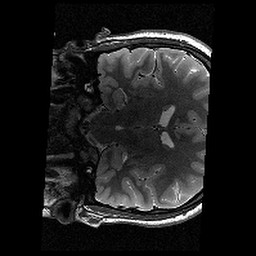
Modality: T2w
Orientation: coronal
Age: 12
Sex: male
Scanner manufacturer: siemens
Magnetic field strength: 3 T
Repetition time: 9.23 s
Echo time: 0.067 s